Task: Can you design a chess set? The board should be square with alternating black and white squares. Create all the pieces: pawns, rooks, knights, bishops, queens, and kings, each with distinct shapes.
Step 1243:
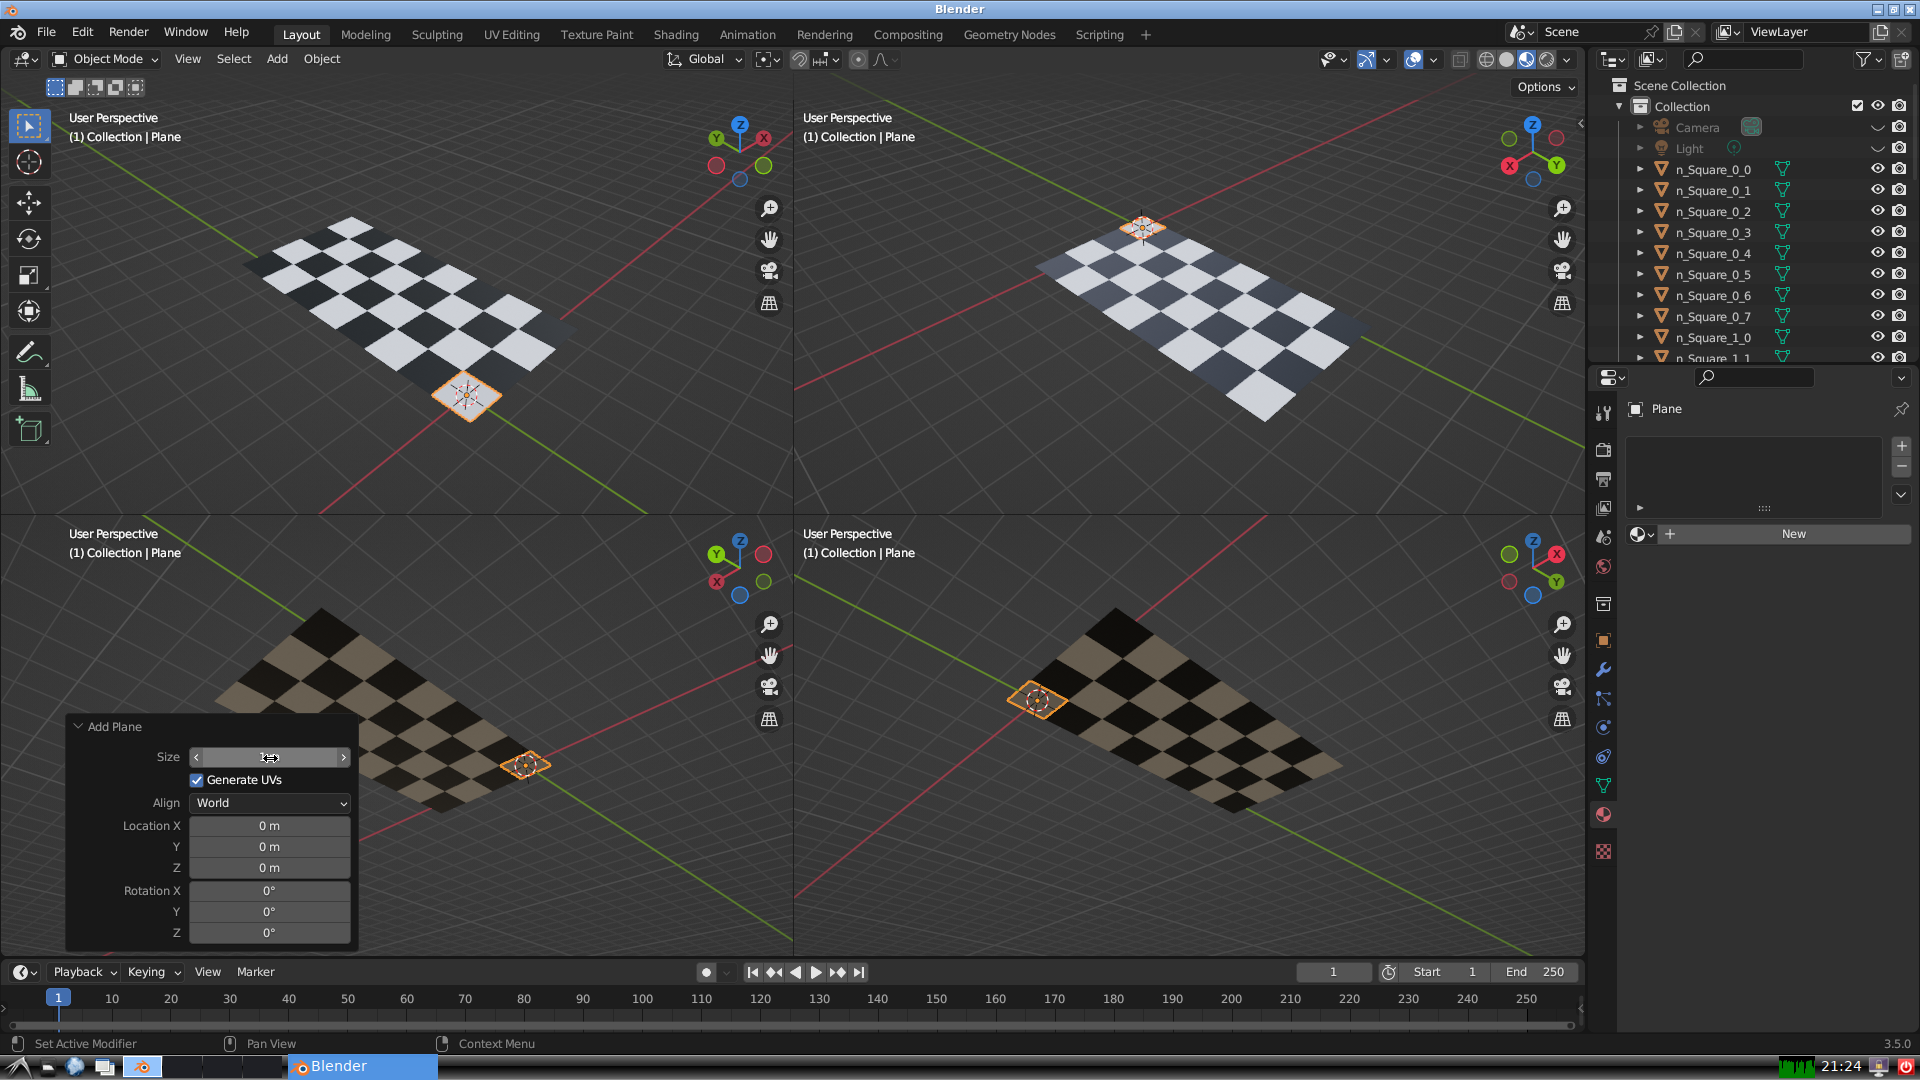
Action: click: no